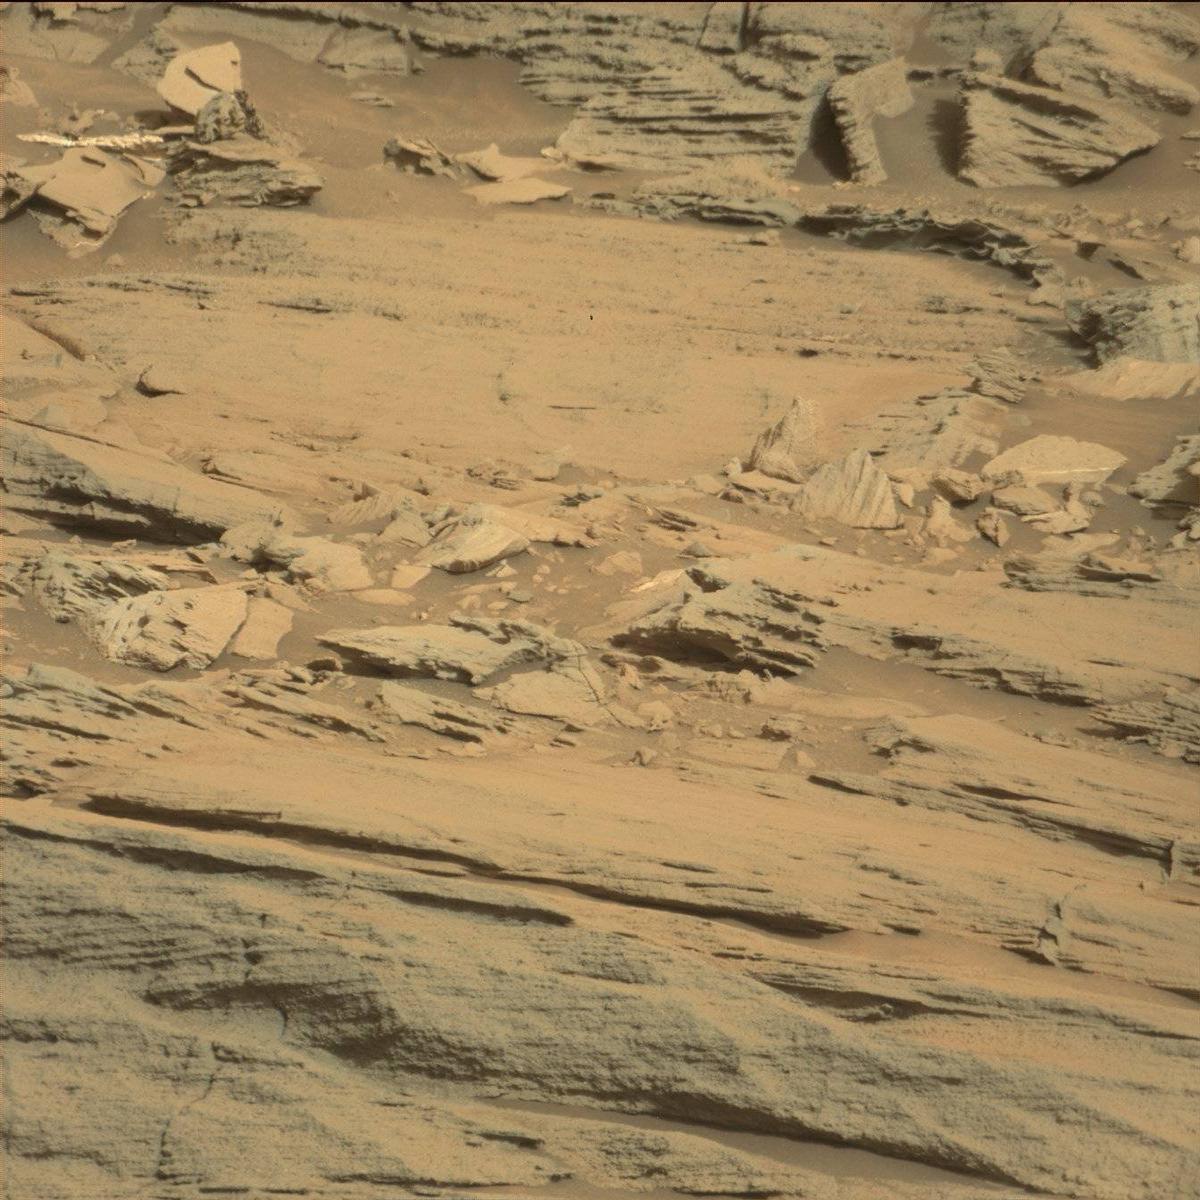
Terrain classes present: Bedrock, Sand / Soil